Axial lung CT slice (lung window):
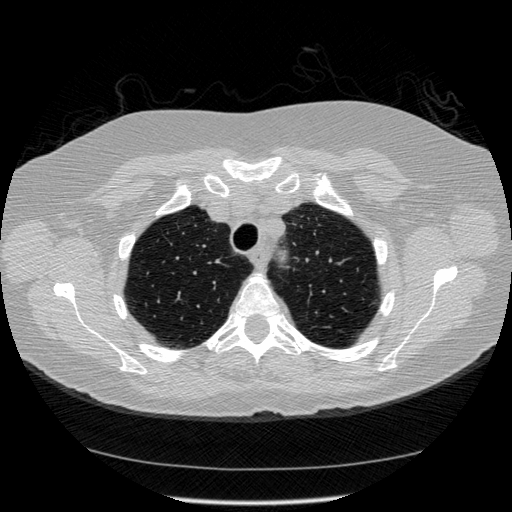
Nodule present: no